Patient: sex M, age 74
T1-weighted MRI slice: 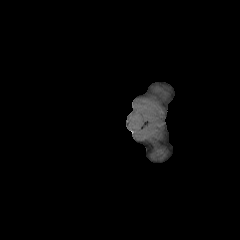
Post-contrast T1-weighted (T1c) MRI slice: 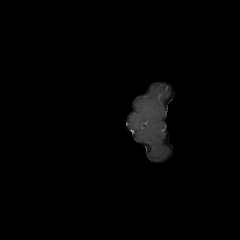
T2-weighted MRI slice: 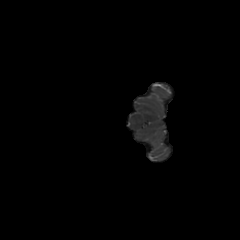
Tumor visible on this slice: no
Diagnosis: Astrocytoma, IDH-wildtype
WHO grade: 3